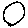
Label: circle